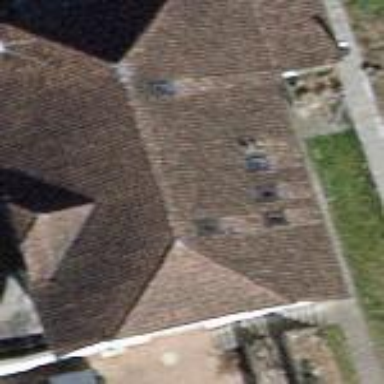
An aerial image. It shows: Building with hipped roof shape.